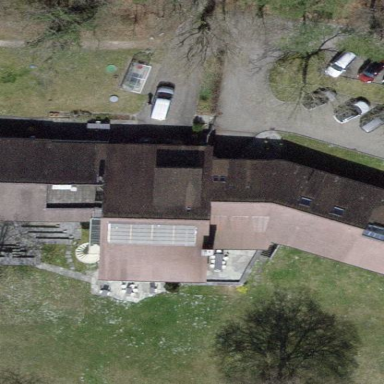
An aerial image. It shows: Events venue building.